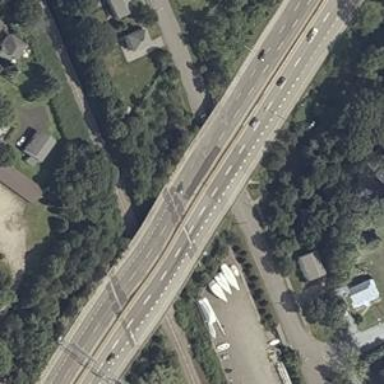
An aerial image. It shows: Asphalt bridge over motorway.